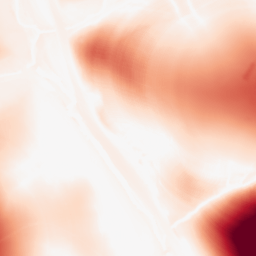
Category: morphological
Decomposition family: morphological
Decomposition parameters: operation: opening
size: 100
Upsampling method: quadratic
Upsampling parameters: scale: 4
Upsampling scale: 4